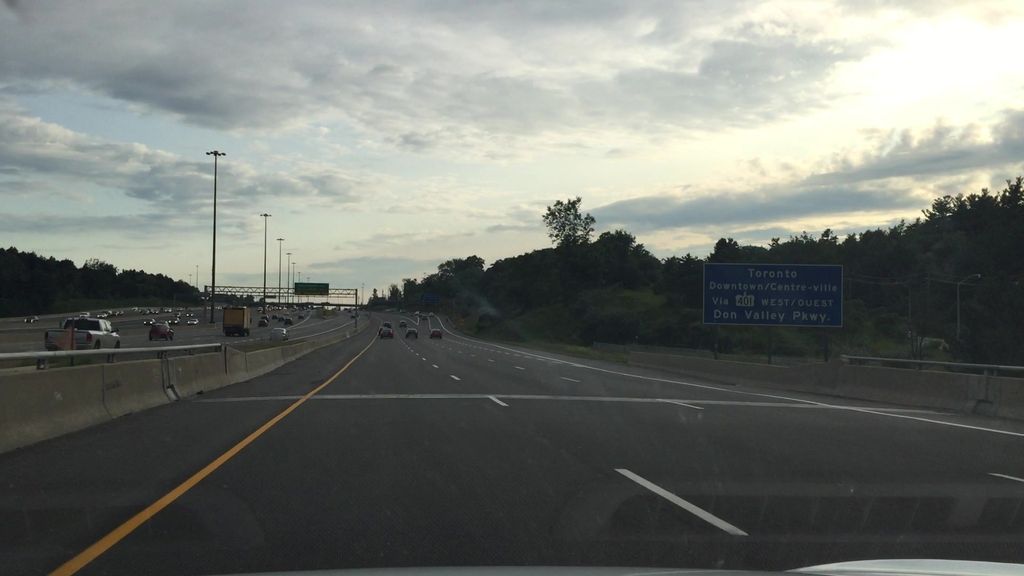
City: toronto